Question: Please consider the following:
For a report written in 'bookdown' (both HTML and PDF), I want to refer to a shape I use in a 'ggplot2' figure. In 'rmarkdown' we can refer to an 'object' or R code inline by calling ''r object''.
---
How can we "print" a 'ggplot2' 'shape' inline?
---
The following figure depicts a standard boxplot for the variable 'cyl' from the 'mtcars' dataset. Depicting the data mean is not a standard but nice to have. Here, the mean is added to the boxplot using 'shape' number 23.
'''
library(ggplot2)
ggplot(data = mtcars, aes(x = cyl, y = disp, group = cyl)) +
geom_boxplot() +
stat_summary(fun.y = mean, geom = "point", shape = 23, size = 3) +
facet_wrap(~ cyl, scales = "free")
'''

<URL>
In my text, I want to explicitly refer to this 'shape' inline by writing something like:
"''r print(shape == 23)'' refers to the mean of cyl [...]".
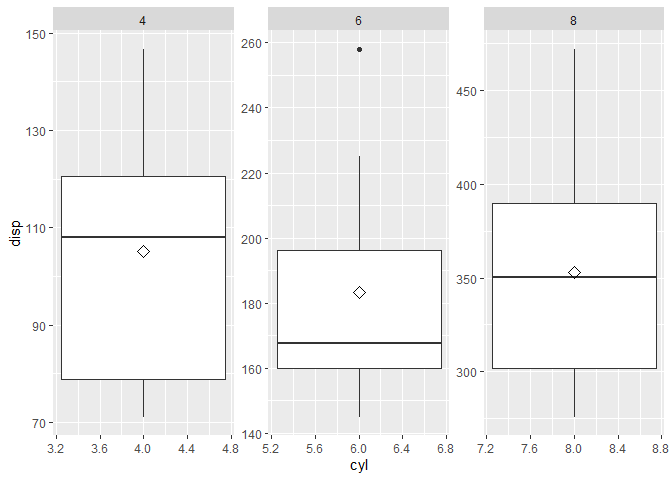
Answer: You could use unicode to represent the shape within the text:
'''
'r knitr::asis_output("\U20DF ")' refers to the mean of cyl [...]
'''
<URL>
I should note that if you are using Rstudio and knitting to HTML, you can just paste the unicode symbol directly into your rmd file (this probably makes more sense than the original answer I posted).
'''
* refers to the mean of cyl [...]
'''
It should work if you are knitting to pdf, but your mileage may vary depending on your OS and latex install.